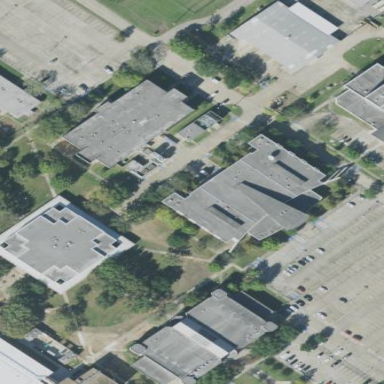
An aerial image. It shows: College building.